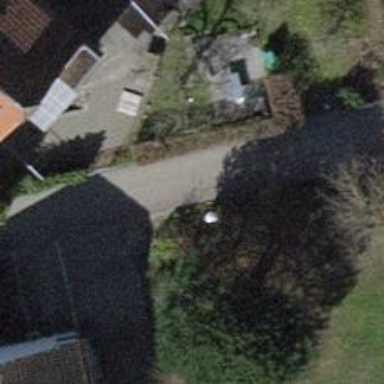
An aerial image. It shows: Bollard.